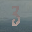
Label: 3